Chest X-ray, PA view. Patient: 59 years old, sex F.
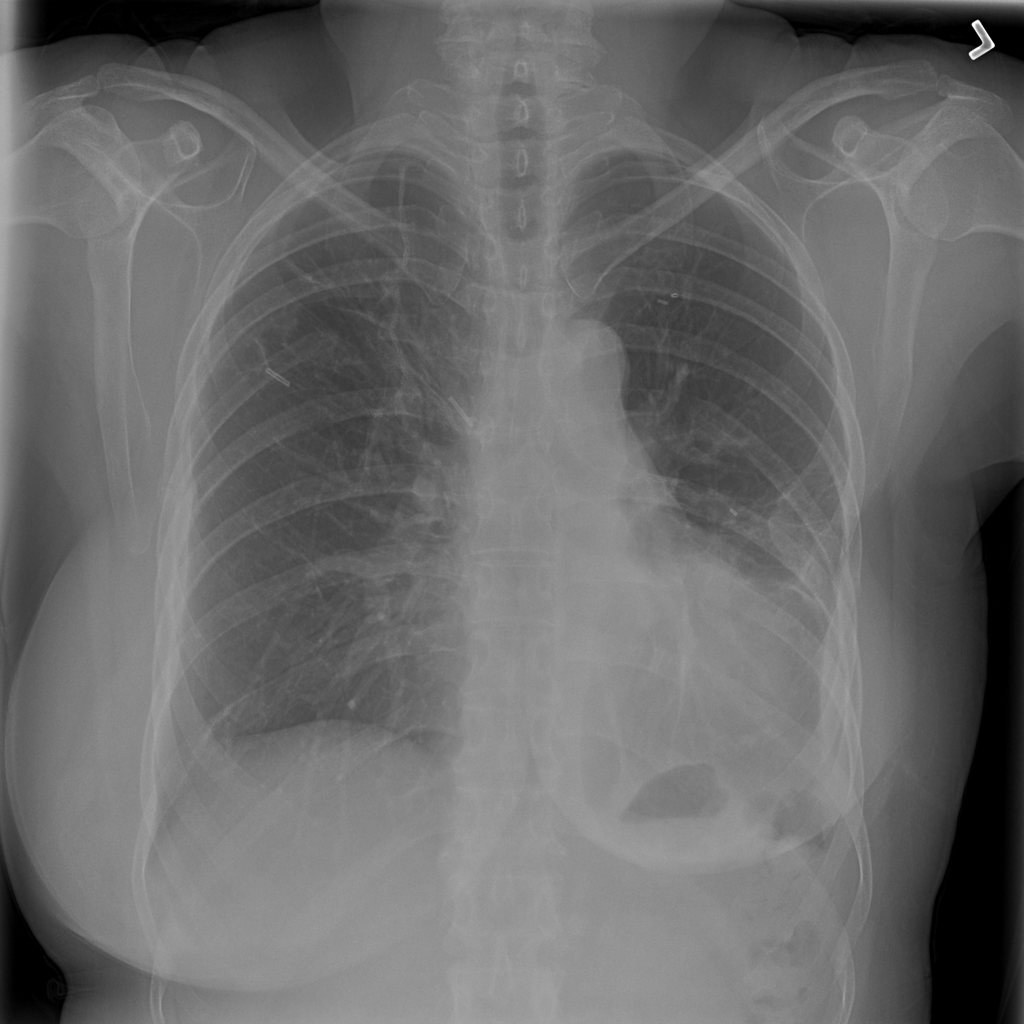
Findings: Pleural_Thickening